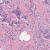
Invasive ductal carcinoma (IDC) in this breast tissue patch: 1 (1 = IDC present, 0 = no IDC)